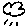
Label: cloud